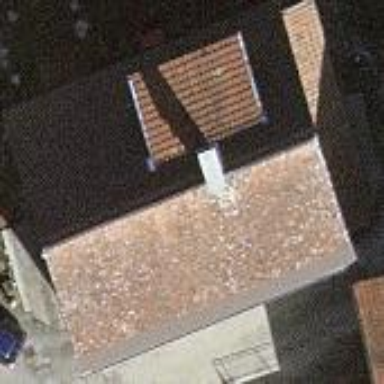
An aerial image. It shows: Building with gabled roof.